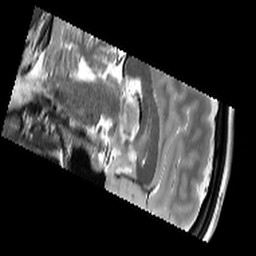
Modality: T2starw
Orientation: sagittal
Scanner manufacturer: siemens
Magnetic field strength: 3 T
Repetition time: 9.86 s
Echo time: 0.05 s